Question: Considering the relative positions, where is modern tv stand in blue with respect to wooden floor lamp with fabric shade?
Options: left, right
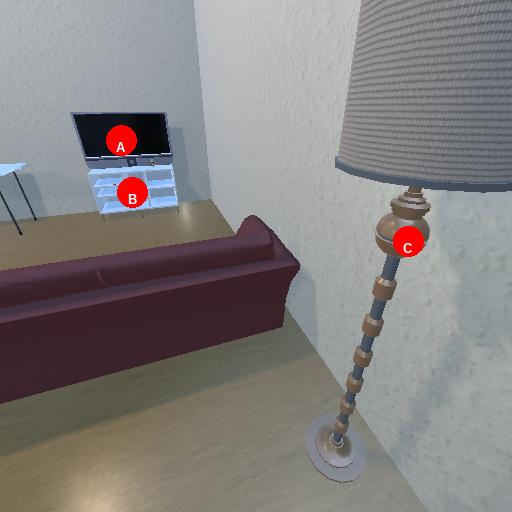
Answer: left